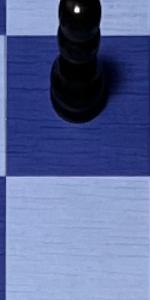
Label: Empty